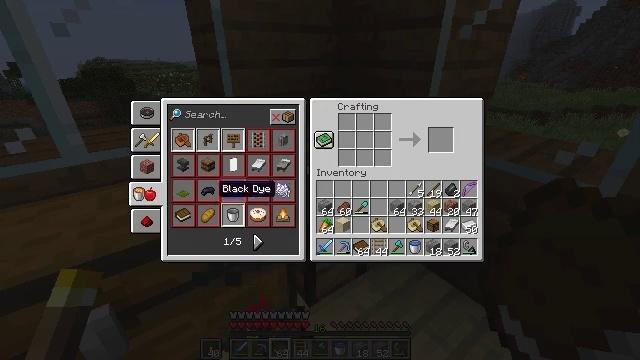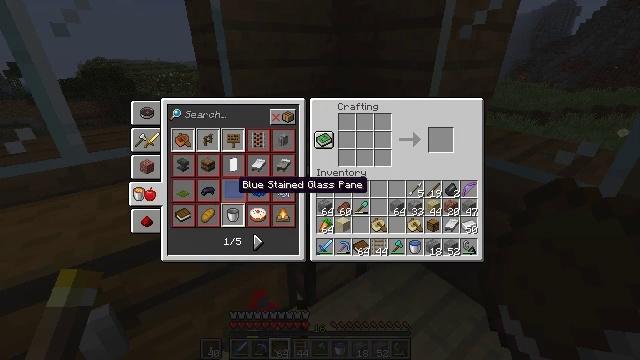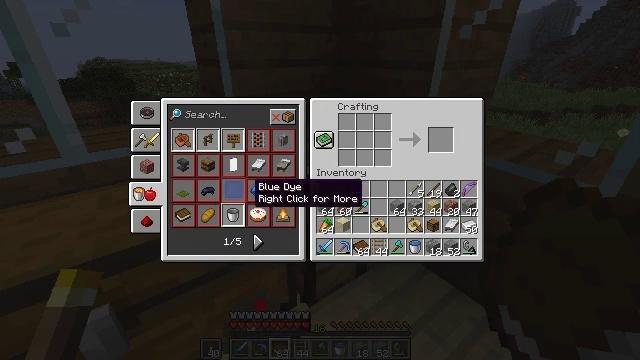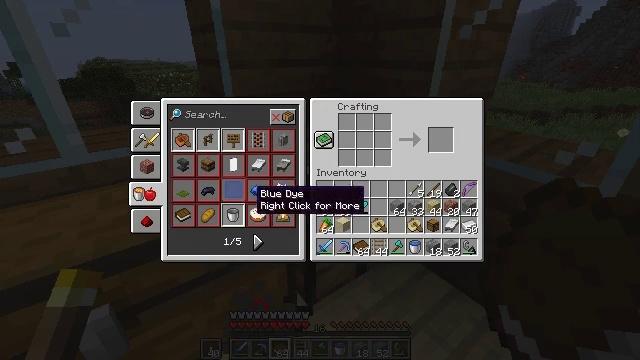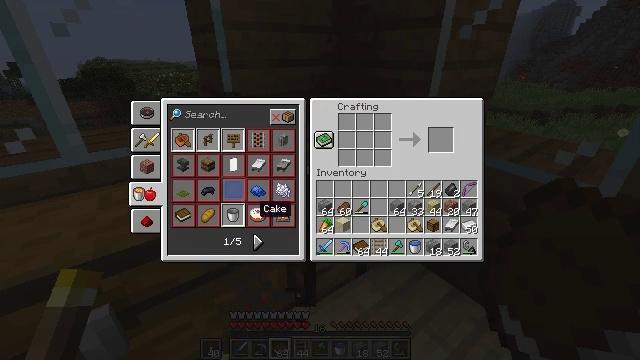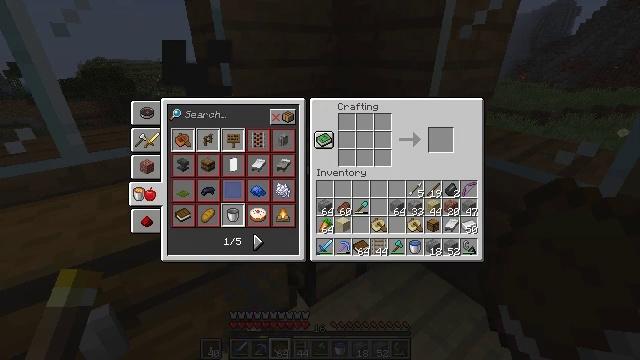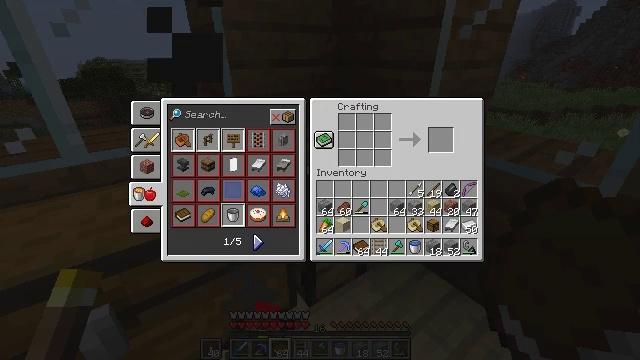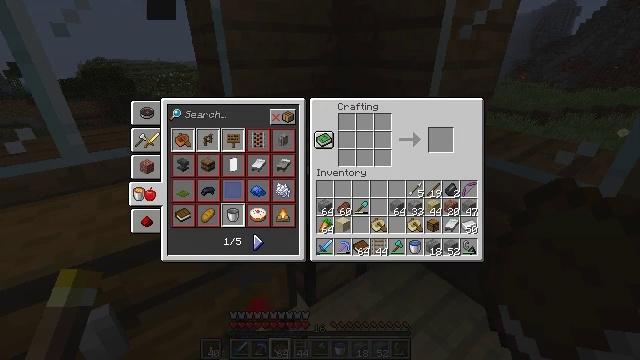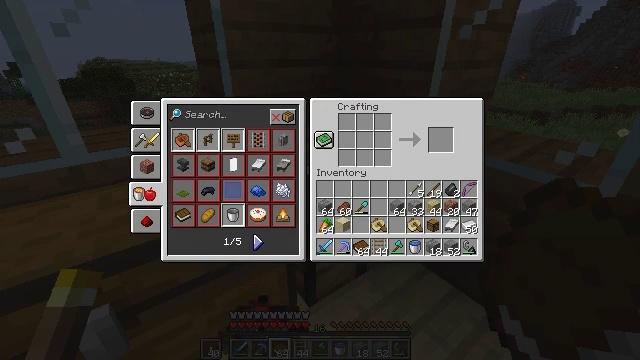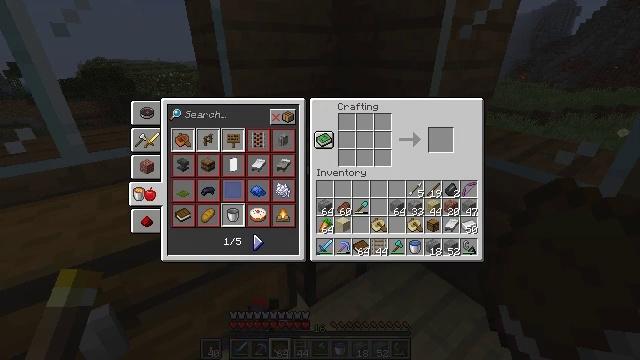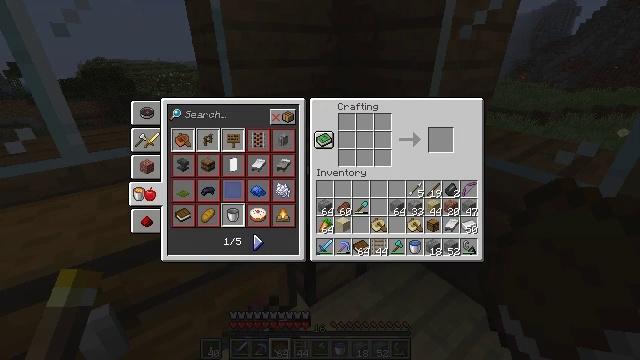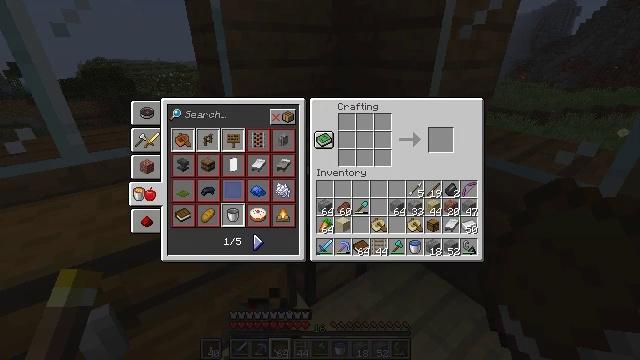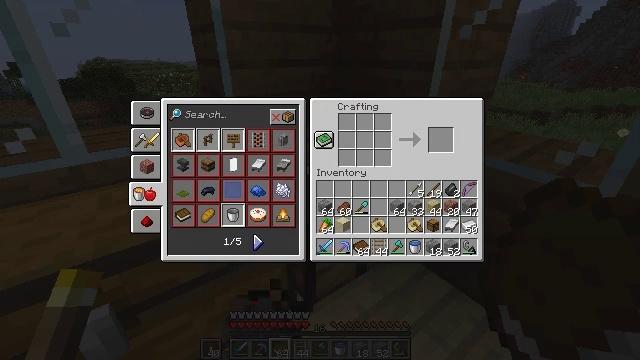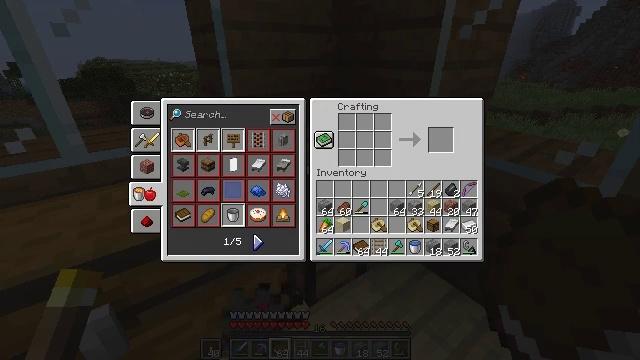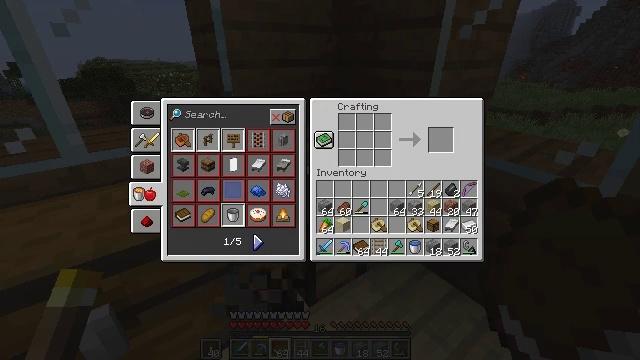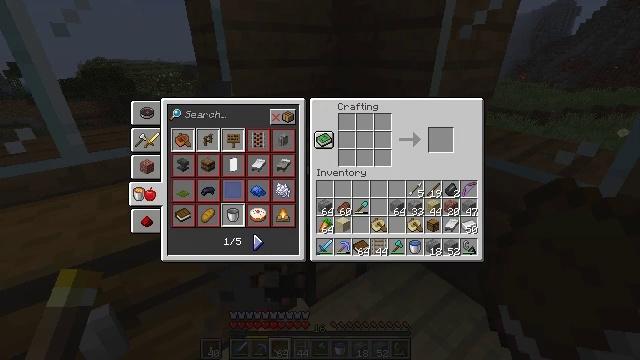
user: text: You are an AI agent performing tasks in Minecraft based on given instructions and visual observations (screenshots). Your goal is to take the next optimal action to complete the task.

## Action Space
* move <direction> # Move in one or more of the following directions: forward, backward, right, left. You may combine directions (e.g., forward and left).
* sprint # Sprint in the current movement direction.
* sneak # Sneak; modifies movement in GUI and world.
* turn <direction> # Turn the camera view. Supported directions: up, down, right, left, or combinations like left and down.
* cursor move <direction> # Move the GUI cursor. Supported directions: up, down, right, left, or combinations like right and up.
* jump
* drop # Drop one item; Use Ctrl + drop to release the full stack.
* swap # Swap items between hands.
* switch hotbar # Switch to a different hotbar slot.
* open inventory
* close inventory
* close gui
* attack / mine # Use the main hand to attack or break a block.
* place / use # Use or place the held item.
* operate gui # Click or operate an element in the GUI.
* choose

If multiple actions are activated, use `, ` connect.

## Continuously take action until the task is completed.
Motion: motion action
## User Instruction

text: Use a crafting table to make birch slabs.
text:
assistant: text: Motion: turn right
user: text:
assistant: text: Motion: turn right
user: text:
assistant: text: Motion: turn down
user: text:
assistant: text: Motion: turn down
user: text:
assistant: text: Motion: turn down
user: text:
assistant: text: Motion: no_op
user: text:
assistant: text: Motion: no_op
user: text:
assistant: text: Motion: no_op
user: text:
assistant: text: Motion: no_op
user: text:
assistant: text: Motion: no_op
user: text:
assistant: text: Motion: no_op
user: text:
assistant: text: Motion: no_op
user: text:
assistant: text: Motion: no_op
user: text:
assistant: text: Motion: no_op
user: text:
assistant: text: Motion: no_op
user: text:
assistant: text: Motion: no_op
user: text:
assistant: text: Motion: no_op
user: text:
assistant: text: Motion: attack / mine
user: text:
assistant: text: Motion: attack / mine
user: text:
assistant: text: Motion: no_op
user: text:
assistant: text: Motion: no_op
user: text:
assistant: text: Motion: no_op
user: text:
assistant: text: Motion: no_op
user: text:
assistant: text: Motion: no_op
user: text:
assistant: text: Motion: no_op
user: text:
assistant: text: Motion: no_op
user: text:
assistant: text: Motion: no_op
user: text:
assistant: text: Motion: no_op
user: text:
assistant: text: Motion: no_op
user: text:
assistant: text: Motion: no_op